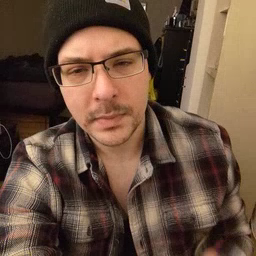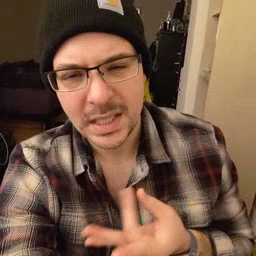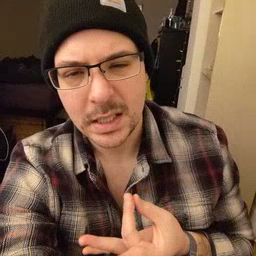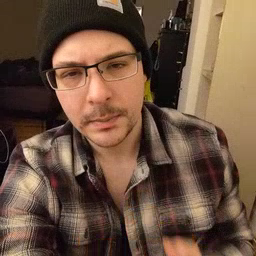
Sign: sticky